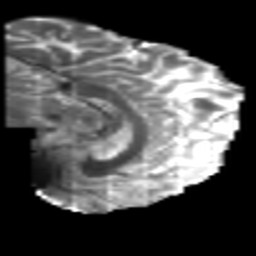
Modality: T2w
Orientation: sagittal
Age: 50
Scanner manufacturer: philips
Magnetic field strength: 3 T
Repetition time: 8.6 s
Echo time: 0.127 s